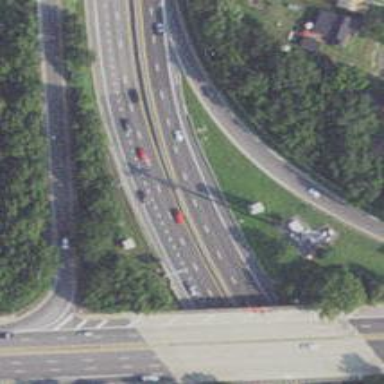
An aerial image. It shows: Asphalt motorway.